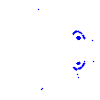
Particle: kaon